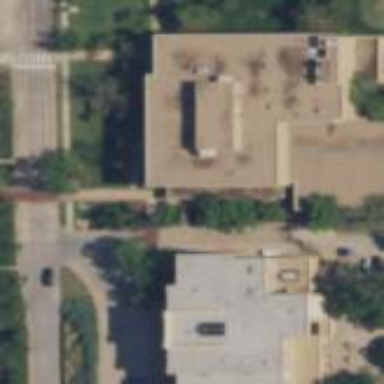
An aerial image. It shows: College building.